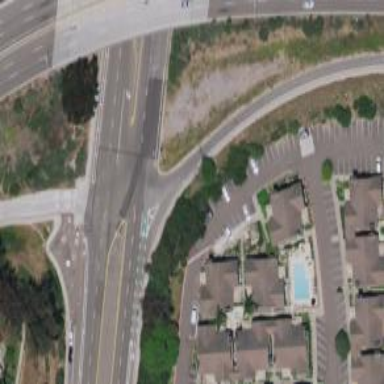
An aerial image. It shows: Asphalt road with primary link designation.